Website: bh-photo
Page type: address-validator
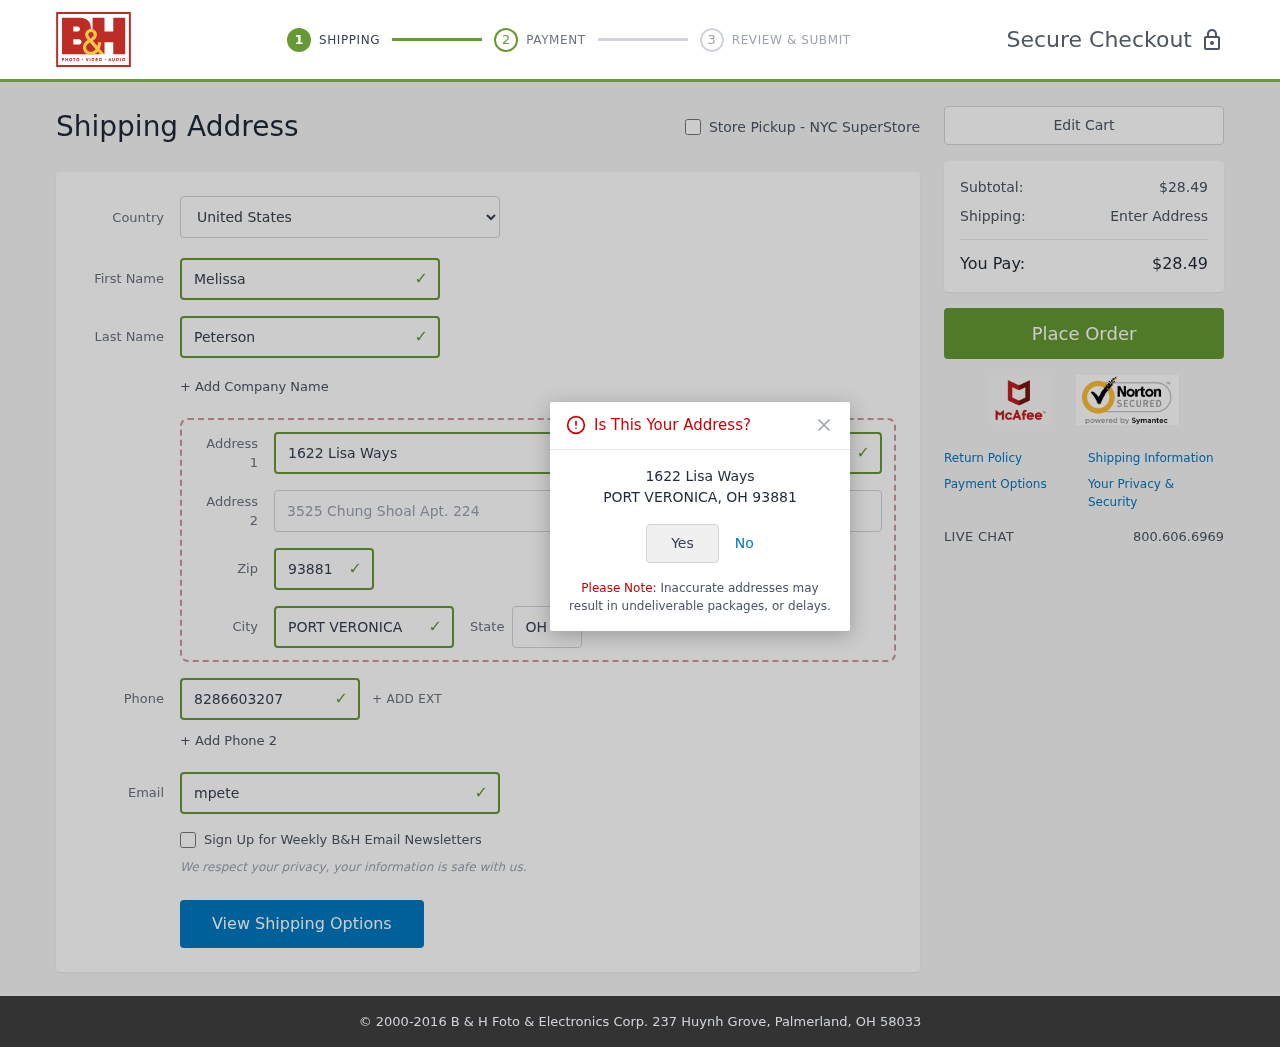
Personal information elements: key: PII_CITY
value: Port Veronica
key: PII_COUNTRY
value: United States
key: PII_EMAIL
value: mpeterson@gmail.com
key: PII_FIRSTNAME
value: Melissa
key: PII_LASTNAME
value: Peterson
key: PII_PHONE
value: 8286603207
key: PII_POSTCODE
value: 93881
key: PII_STATE_ABBR
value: OH
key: PII_STREET
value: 1622 Lisa Ways
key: PII_STREET2
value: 3525 Chung Shoal Apt. 224
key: PII_CITY_CONFIRM
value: PORT VERONICA
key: PII_POSTCODE_FULL
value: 93881
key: PII_POSTCODE_NUMERIC
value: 93881
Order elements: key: ORDER_SUBTOTAL
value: $28.49
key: ORDER_TOTAL
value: $28.49